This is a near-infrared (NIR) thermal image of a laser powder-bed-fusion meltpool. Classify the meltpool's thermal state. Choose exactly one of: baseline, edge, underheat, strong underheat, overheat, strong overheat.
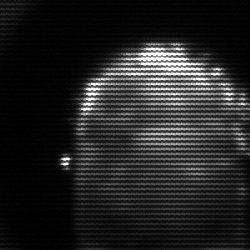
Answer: baseline